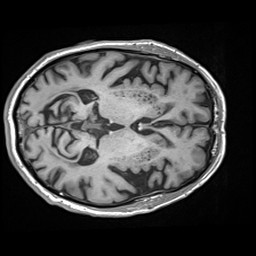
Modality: T1w
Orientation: axial
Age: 83
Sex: male
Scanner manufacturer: siemens
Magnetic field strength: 3 T
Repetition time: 2.2 s
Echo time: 0.00251 s